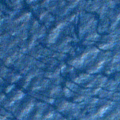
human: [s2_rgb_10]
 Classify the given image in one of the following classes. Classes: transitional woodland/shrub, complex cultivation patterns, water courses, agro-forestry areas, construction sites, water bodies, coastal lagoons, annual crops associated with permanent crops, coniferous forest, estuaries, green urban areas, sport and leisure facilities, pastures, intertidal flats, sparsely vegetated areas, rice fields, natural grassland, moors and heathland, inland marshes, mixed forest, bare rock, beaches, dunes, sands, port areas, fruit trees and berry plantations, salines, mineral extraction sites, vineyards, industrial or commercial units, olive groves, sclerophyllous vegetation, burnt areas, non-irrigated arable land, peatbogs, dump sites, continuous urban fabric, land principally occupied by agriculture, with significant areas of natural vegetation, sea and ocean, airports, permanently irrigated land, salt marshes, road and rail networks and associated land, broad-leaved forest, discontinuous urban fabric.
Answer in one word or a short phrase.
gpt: sea and ocean